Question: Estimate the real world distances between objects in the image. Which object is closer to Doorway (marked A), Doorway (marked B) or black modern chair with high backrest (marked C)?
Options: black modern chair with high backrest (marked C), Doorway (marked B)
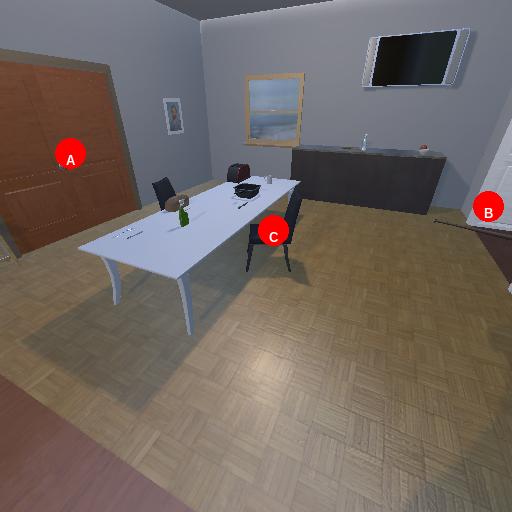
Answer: black modern chair with high backrest (marked C)